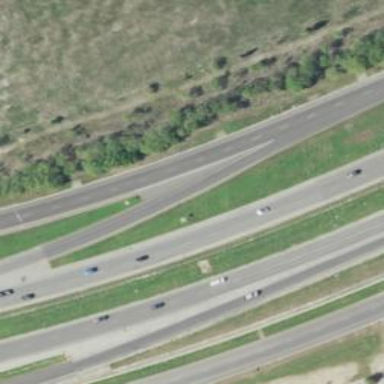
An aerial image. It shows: Motorway link.